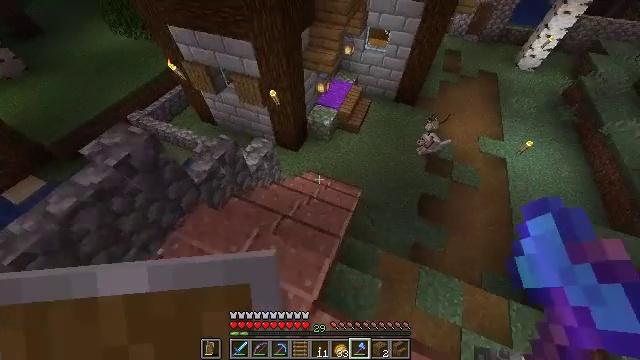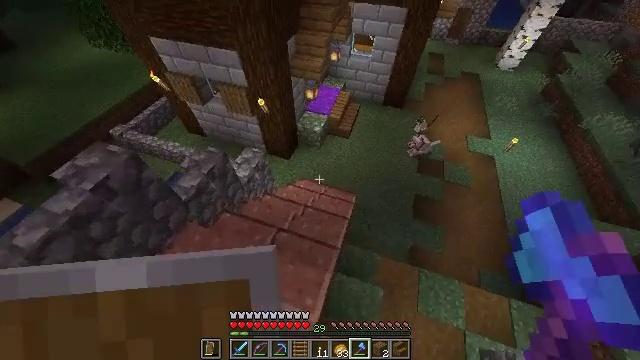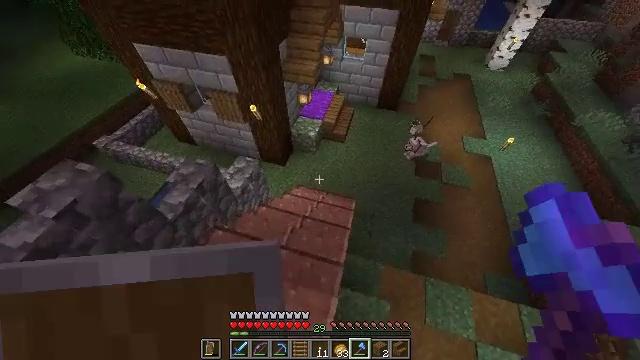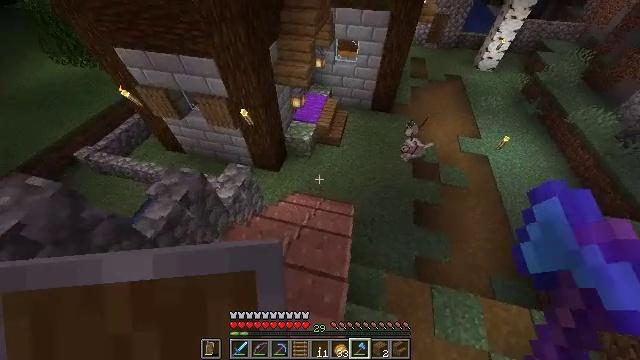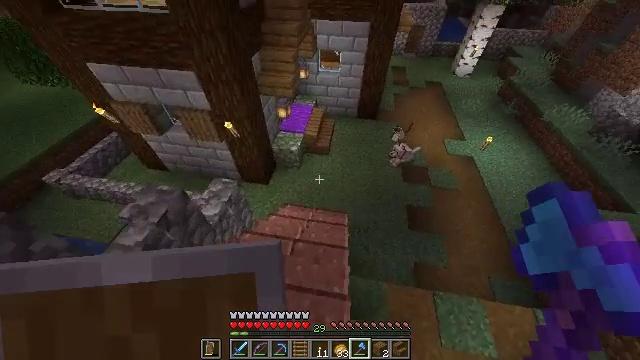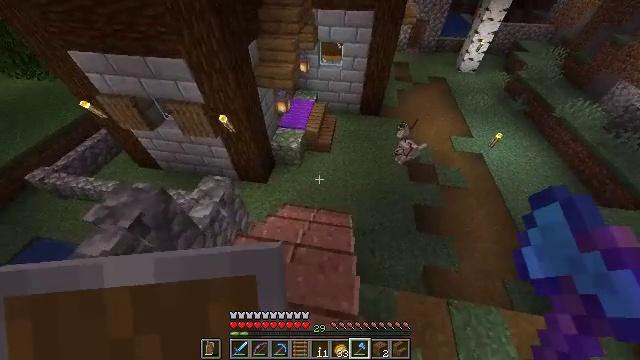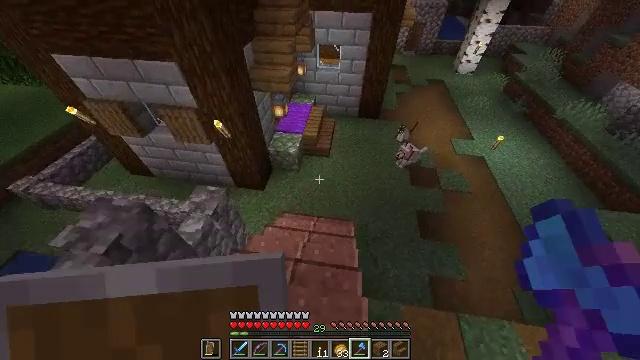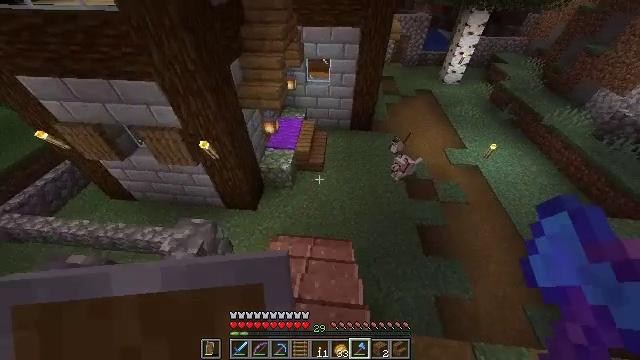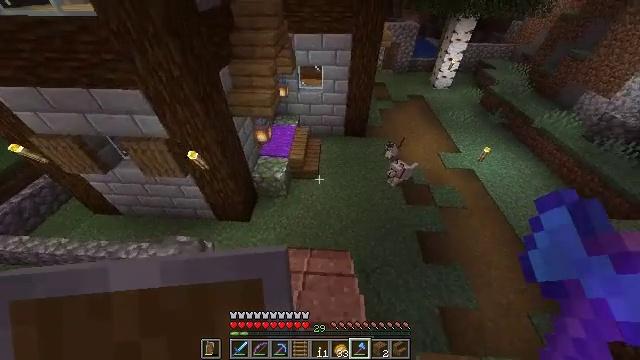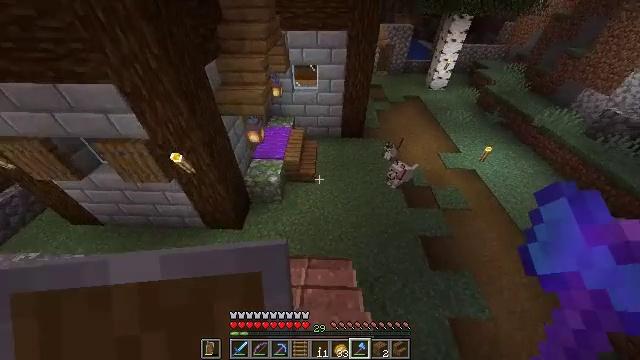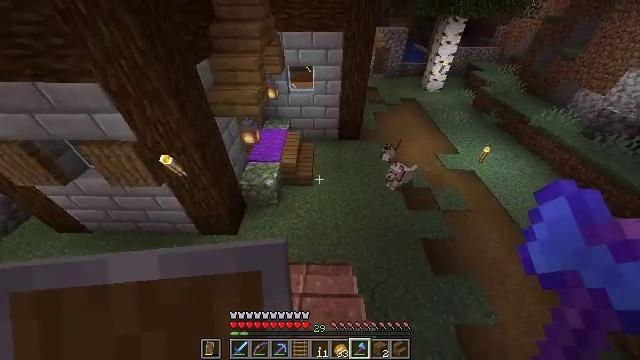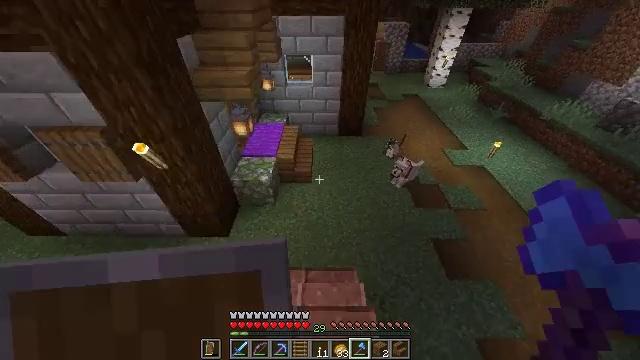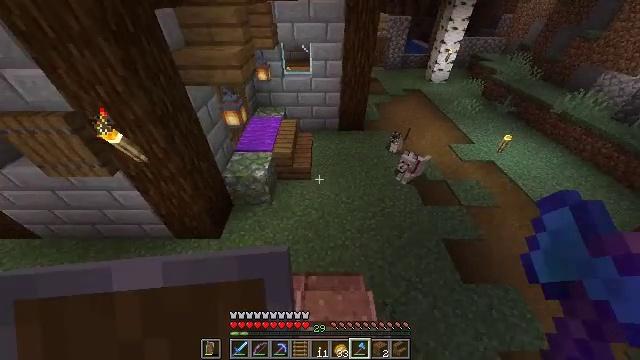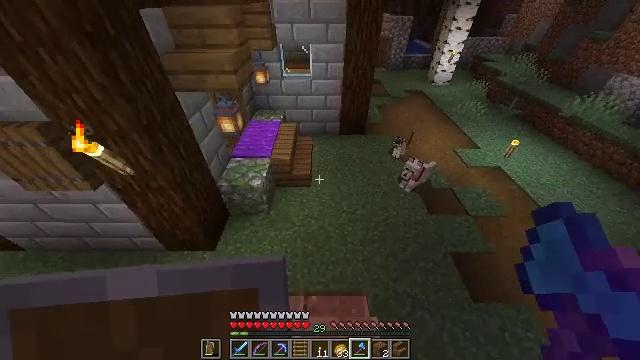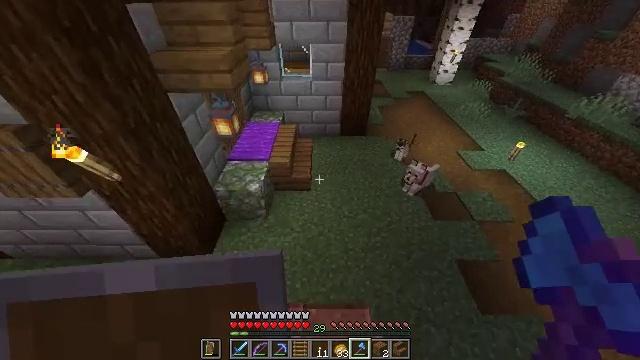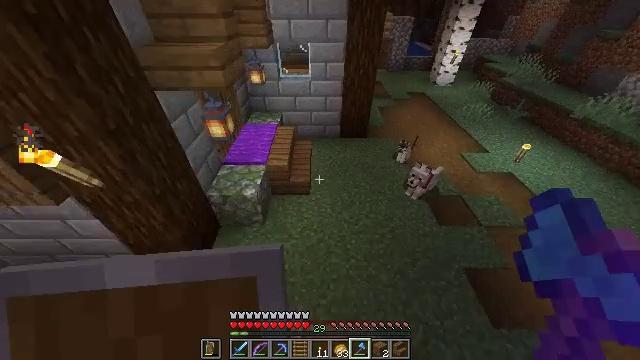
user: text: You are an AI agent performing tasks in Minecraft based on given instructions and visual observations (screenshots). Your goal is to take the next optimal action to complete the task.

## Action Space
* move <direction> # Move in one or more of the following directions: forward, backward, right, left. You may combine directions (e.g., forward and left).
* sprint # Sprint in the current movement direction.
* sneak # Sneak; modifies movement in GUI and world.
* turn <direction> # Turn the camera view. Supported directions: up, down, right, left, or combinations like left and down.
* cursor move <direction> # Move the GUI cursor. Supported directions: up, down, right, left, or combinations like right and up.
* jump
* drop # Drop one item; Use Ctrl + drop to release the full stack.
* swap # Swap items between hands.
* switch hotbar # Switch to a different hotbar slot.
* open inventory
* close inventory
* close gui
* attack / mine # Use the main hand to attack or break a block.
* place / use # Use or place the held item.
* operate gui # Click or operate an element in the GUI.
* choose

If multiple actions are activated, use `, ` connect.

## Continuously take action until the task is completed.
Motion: motion action
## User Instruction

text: Combine wool and orange dye to craft an orange bed.
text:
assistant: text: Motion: move forward, turn right and up
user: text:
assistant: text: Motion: move forward, turn right
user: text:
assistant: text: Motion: move forward, turn right and up
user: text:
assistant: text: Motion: move forward, turn right and up
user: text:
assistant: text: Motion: move forward
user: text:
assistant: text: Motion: move forward
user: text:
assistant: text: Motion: move forward, turn right and up
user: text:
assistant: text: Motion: move forward, turn right and up
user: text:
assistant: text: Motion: move forward, turn right and up
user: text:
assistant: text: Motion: move forward, turn right and up
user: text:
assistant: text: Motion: move forward
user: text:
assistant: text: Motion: move forward
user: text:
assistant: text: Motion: move forward
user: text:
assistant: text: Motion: move forward
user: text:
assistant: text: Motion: move forward
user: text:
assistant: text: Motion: move forward, turn up
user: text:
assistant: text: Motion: move forward
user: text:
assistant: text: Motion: move forward
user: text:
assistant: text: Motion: move forward
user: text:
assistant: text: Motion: move forward
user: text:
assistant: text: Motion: move forward
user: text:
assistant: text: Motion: move forward
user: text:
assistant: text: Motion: move forward, turn up
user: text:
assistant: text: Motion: move forward, turn left and up
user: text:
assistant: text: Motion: move forward, turn left and up
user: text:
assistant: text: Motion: move forward, turn left and up
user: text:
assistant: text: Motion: move forward, turn left, jump
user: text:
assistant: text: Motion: move forward, turn left, jump, switch to hotbar 1
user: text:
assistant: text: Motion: move forward, turn left and up, jump, switch to hotbar 1
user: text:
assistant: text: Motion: move forward, turn left and up